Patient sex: M
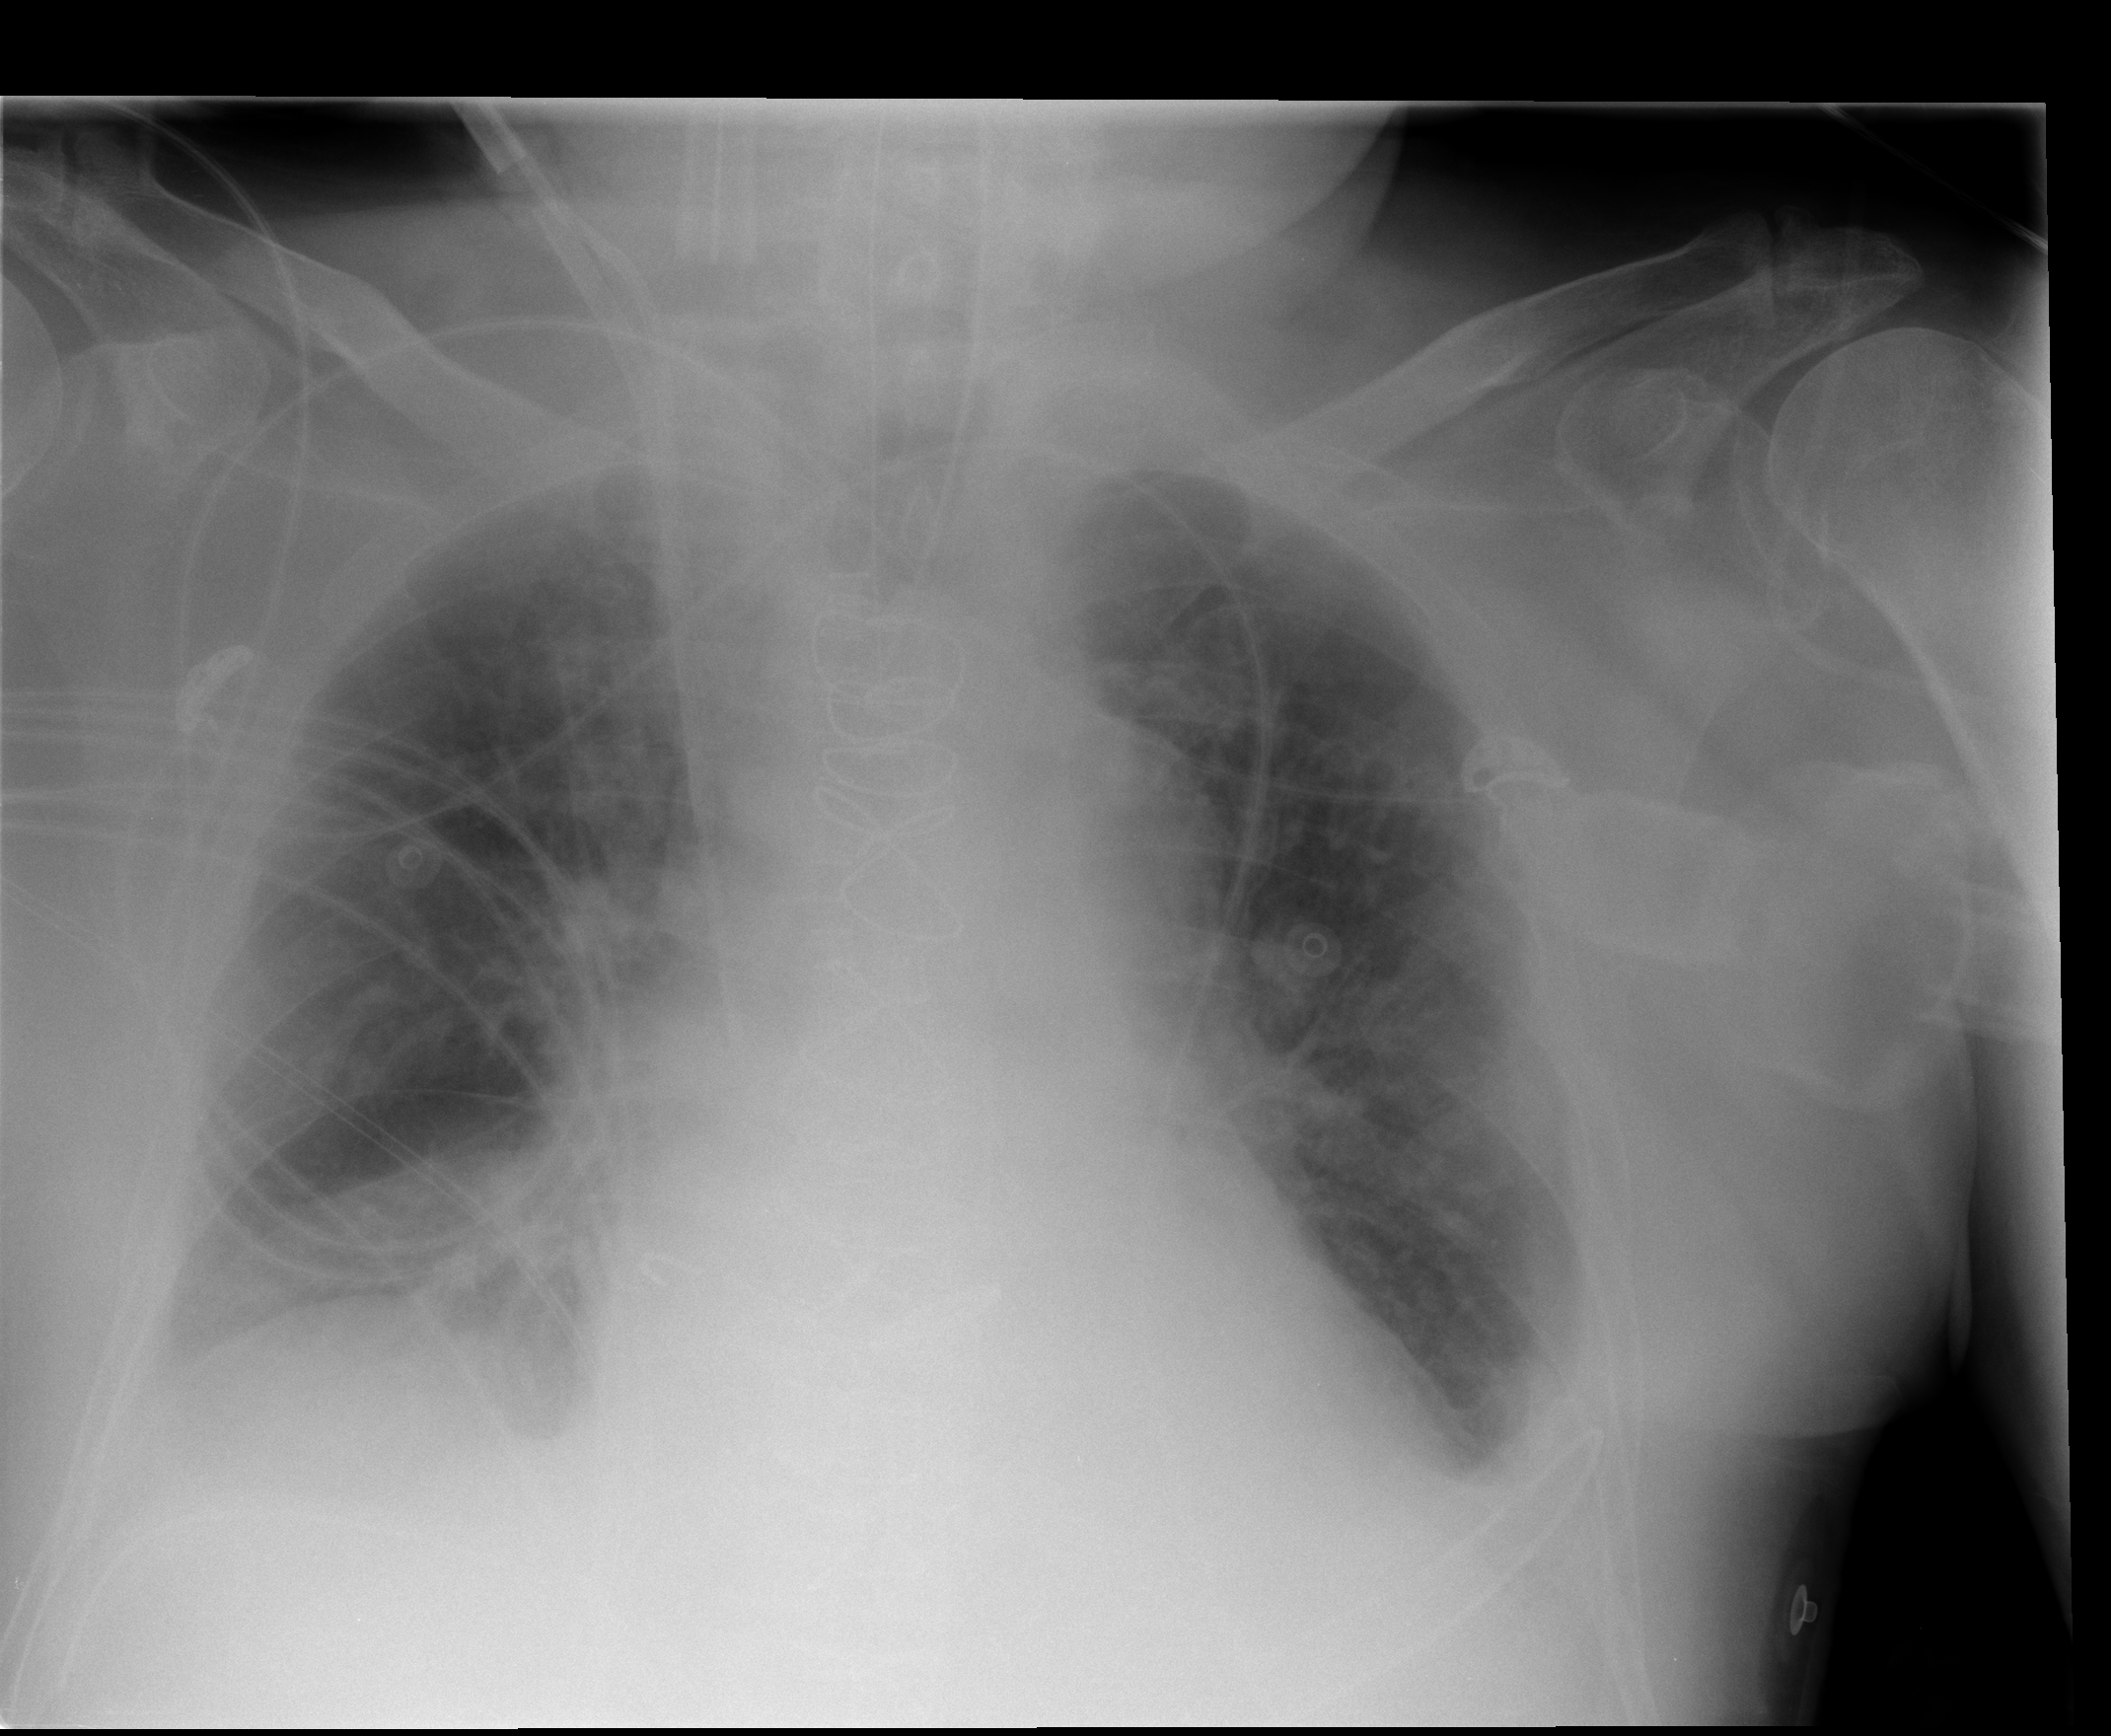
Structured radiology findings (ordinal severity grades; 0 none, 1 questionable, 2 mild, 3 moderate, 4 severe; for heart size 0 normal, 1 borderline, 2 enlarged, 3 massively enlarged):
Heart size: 2
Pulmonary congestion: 2
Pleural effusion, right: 1
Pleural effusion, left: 2
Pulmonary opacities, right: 0
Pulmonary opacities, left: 0
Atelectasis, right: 3
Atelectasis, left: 1